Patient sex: M
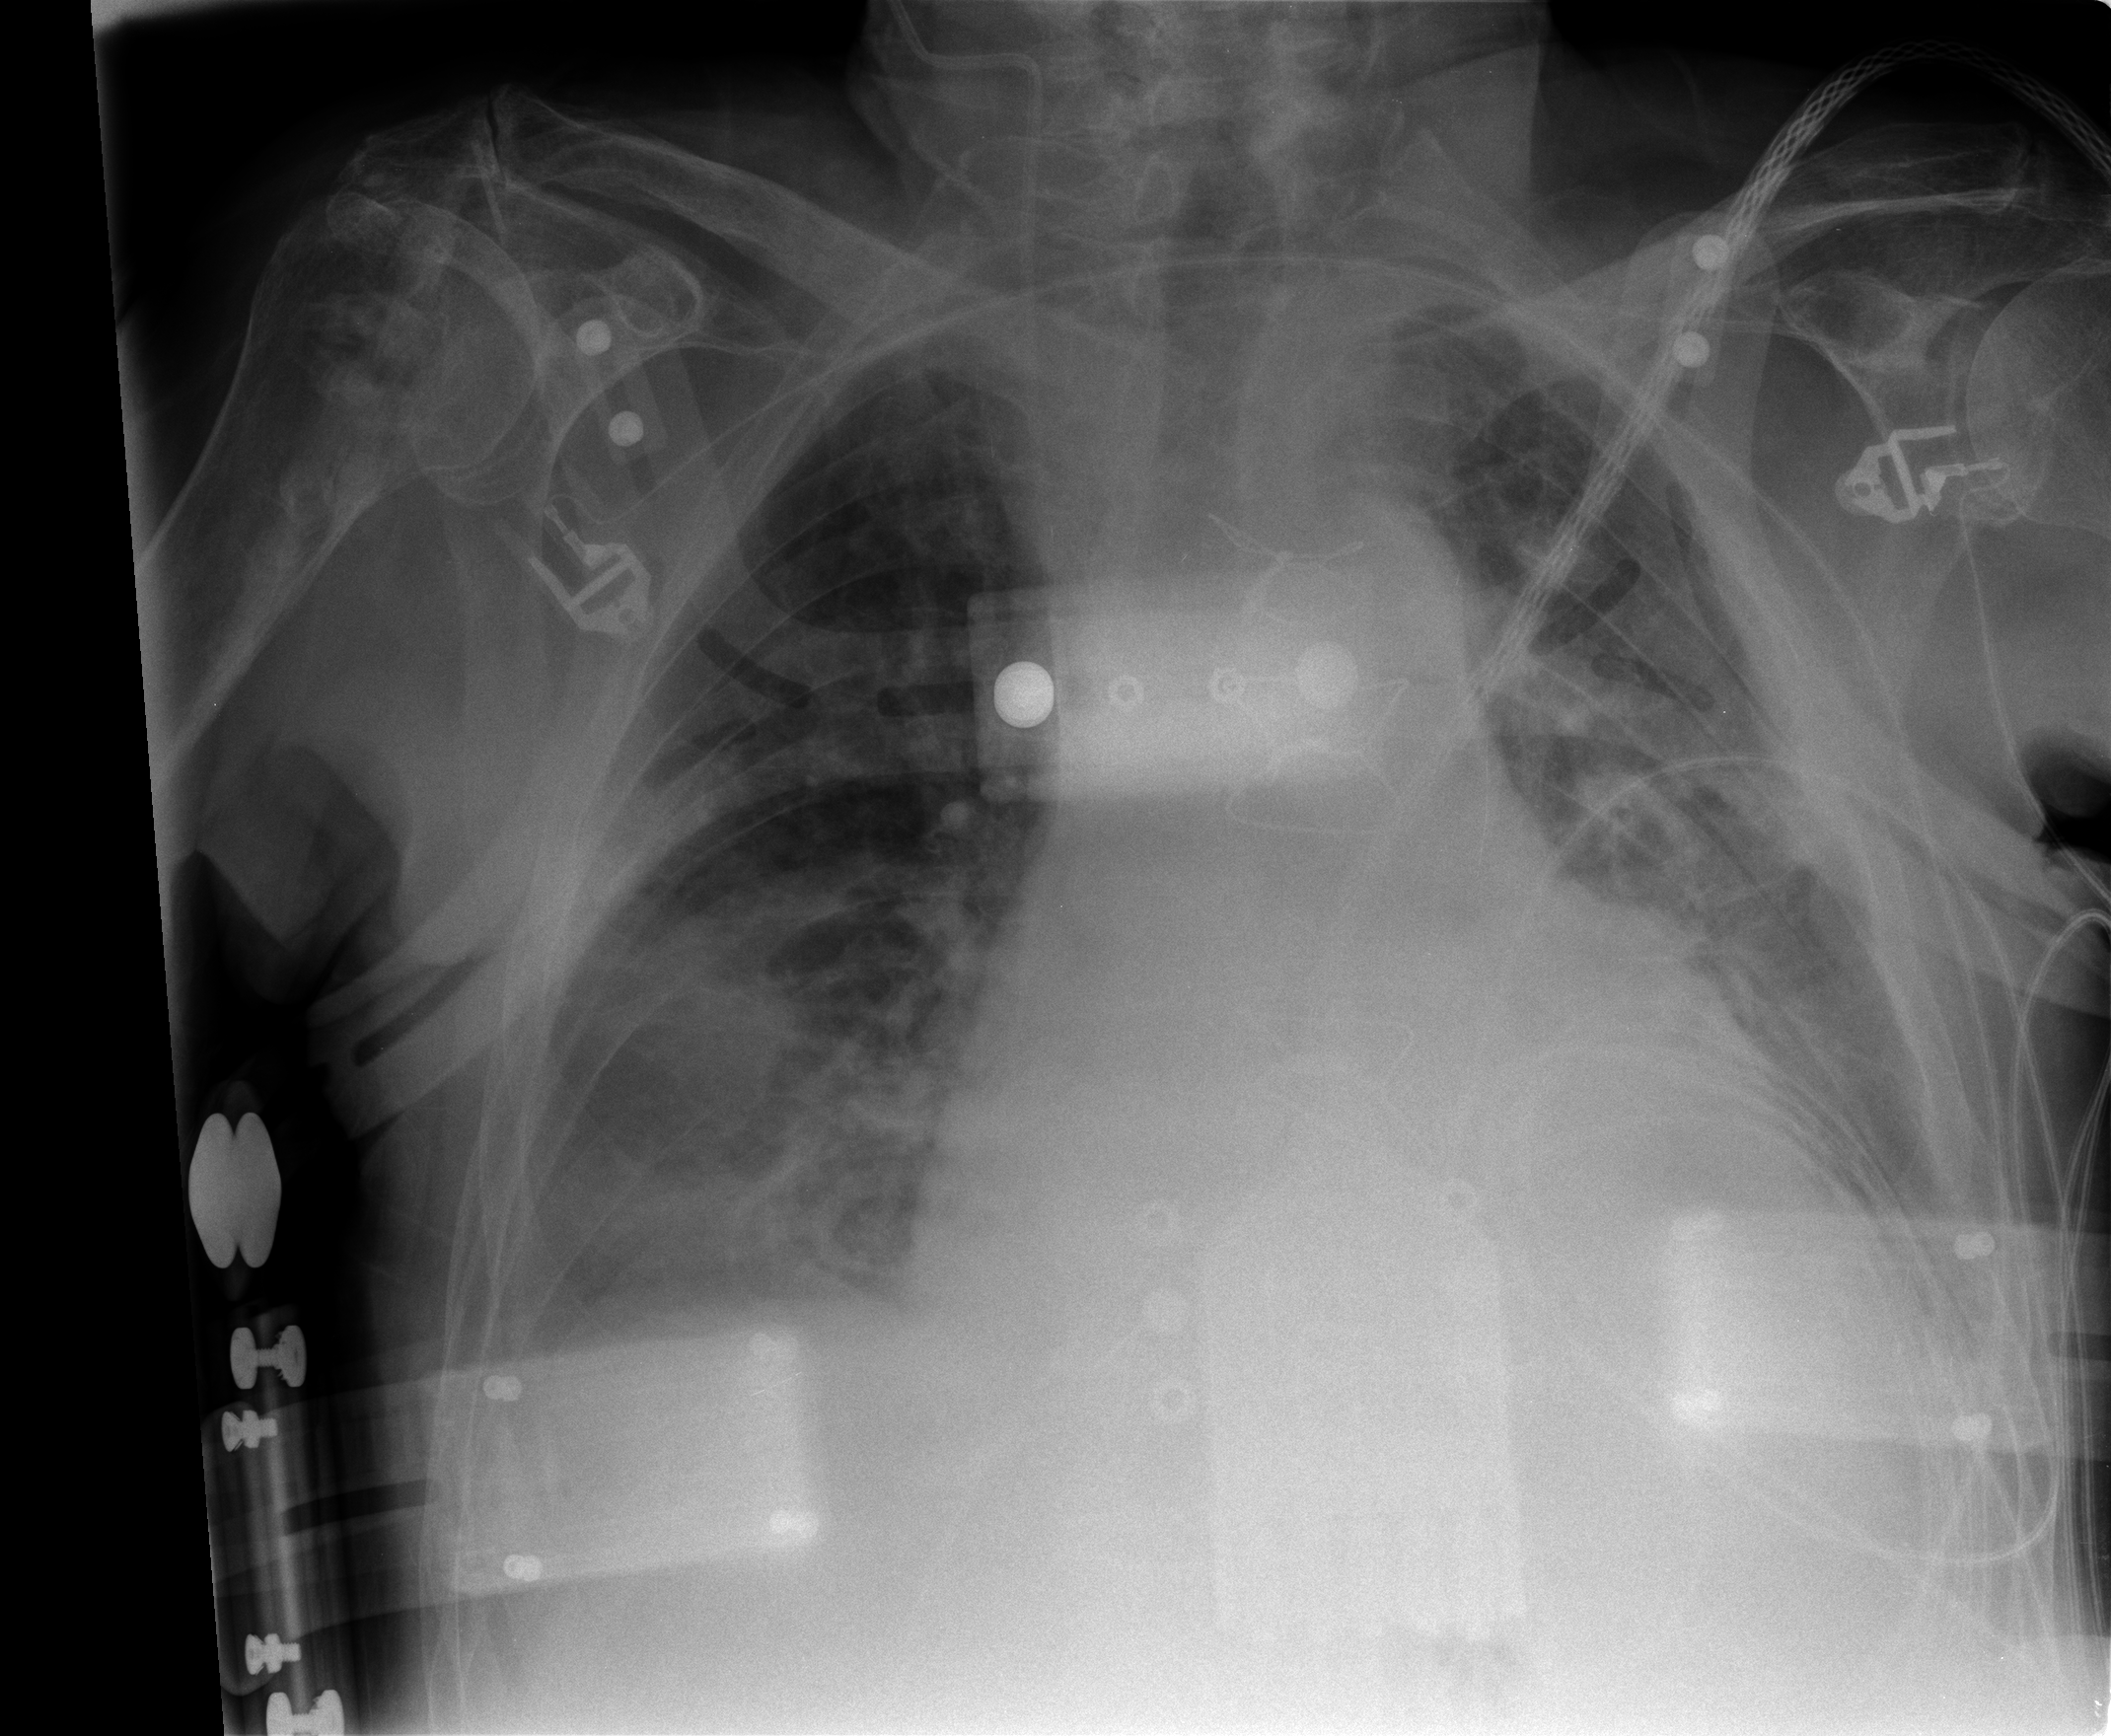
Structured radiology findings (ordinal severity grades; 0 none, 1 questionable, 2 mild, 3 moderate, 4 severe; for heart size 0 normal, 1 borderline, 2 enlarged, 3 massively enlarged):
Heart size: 2
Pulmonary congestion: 2
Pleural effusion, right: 2
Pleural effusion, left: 2
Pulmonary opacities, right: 0
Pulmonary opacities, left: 0
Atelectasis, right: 2
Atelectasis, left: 2